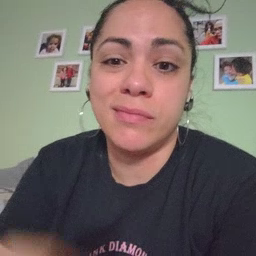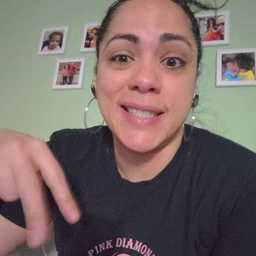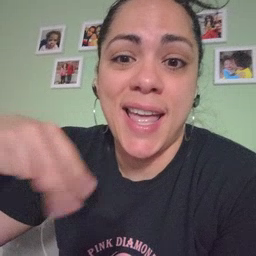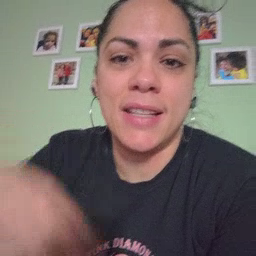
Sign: dance